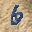
Label: 6